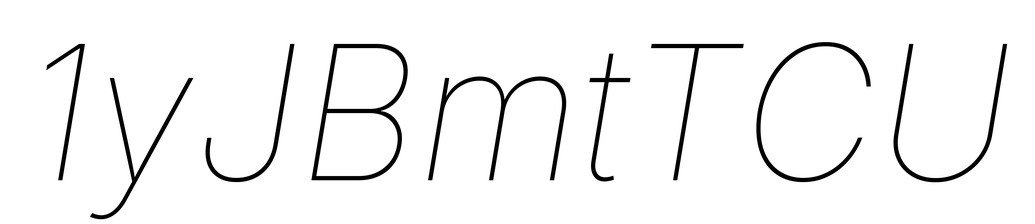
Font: Inter-Italic_Thin_Italic